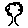
Label: tree